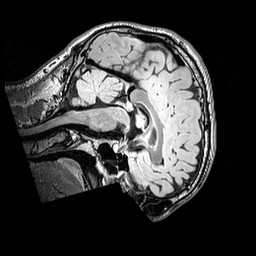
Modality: FLAIR
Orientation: sagittal
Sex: male
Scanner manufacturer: siemens
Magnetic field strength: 3 T
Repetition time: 5 s
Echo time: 0.395 s